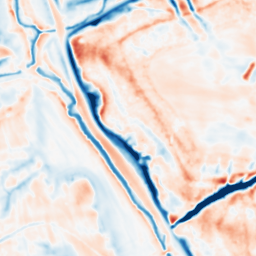
Category: multiscale
Decomposition family: dog_multiscale
Decomposition parameters: sigma_ratio: 1.6
n_scales: 4
base_sigma: 1
Upsampling method: quintic
Upsampling parameters: scale: 2
Upsampling scale: 2